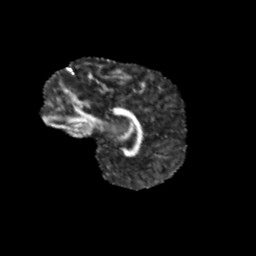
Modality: FA
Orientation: sagittal
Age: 12
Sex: female
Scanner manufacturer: siemens
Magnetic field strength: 3 T
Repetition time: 3.8 s
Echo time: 0.07 s